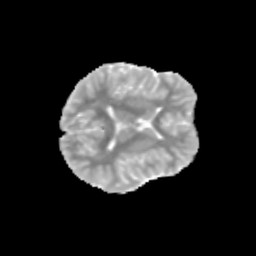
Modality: MD
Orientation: axial
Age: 9
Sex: male
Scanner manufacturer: siemens
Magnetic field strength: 3 T
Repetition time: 3.8 s
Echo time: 0.07 s